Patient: sex M, age 56
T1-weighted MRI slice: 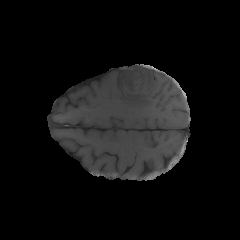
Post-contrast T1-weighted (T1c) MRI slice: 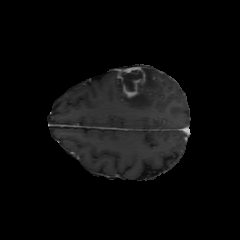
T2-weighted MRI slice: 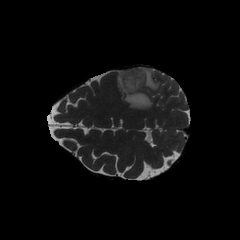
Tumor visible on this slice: yes
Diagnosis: Glioblastoma, IDH-wildtype
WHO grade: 4